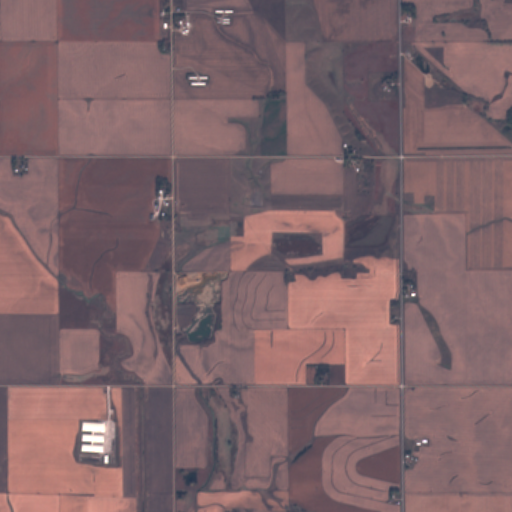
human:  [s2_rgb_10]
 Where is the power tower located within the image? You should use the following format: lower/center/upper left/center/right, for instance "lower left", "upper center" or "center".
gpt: The power tower is located in the lower of the image.
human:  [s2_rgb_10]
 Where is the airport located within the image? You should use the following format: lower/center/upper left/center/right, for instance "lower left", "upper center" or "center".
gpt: There is no airport in the image.